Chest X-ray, AP view. Patient: 61 years old, sex F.
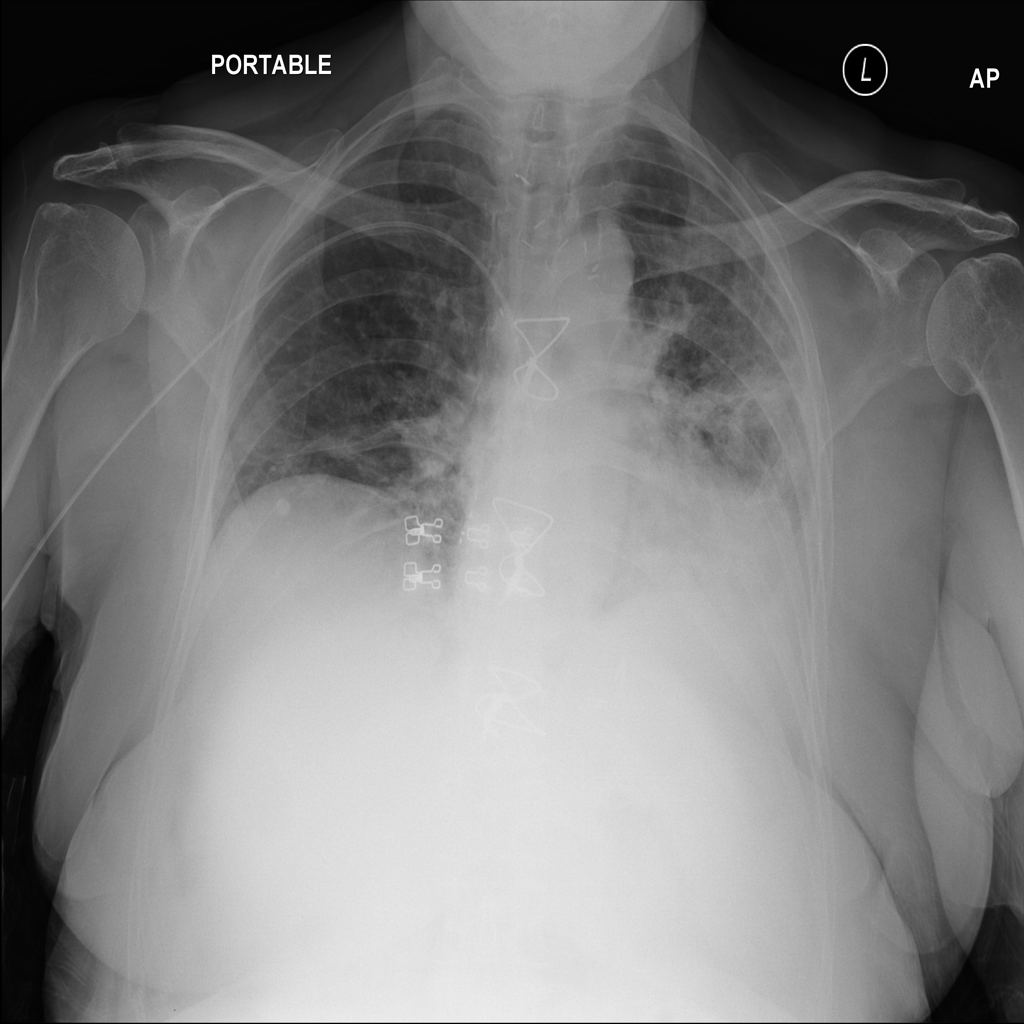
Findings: No Finding